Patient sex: M
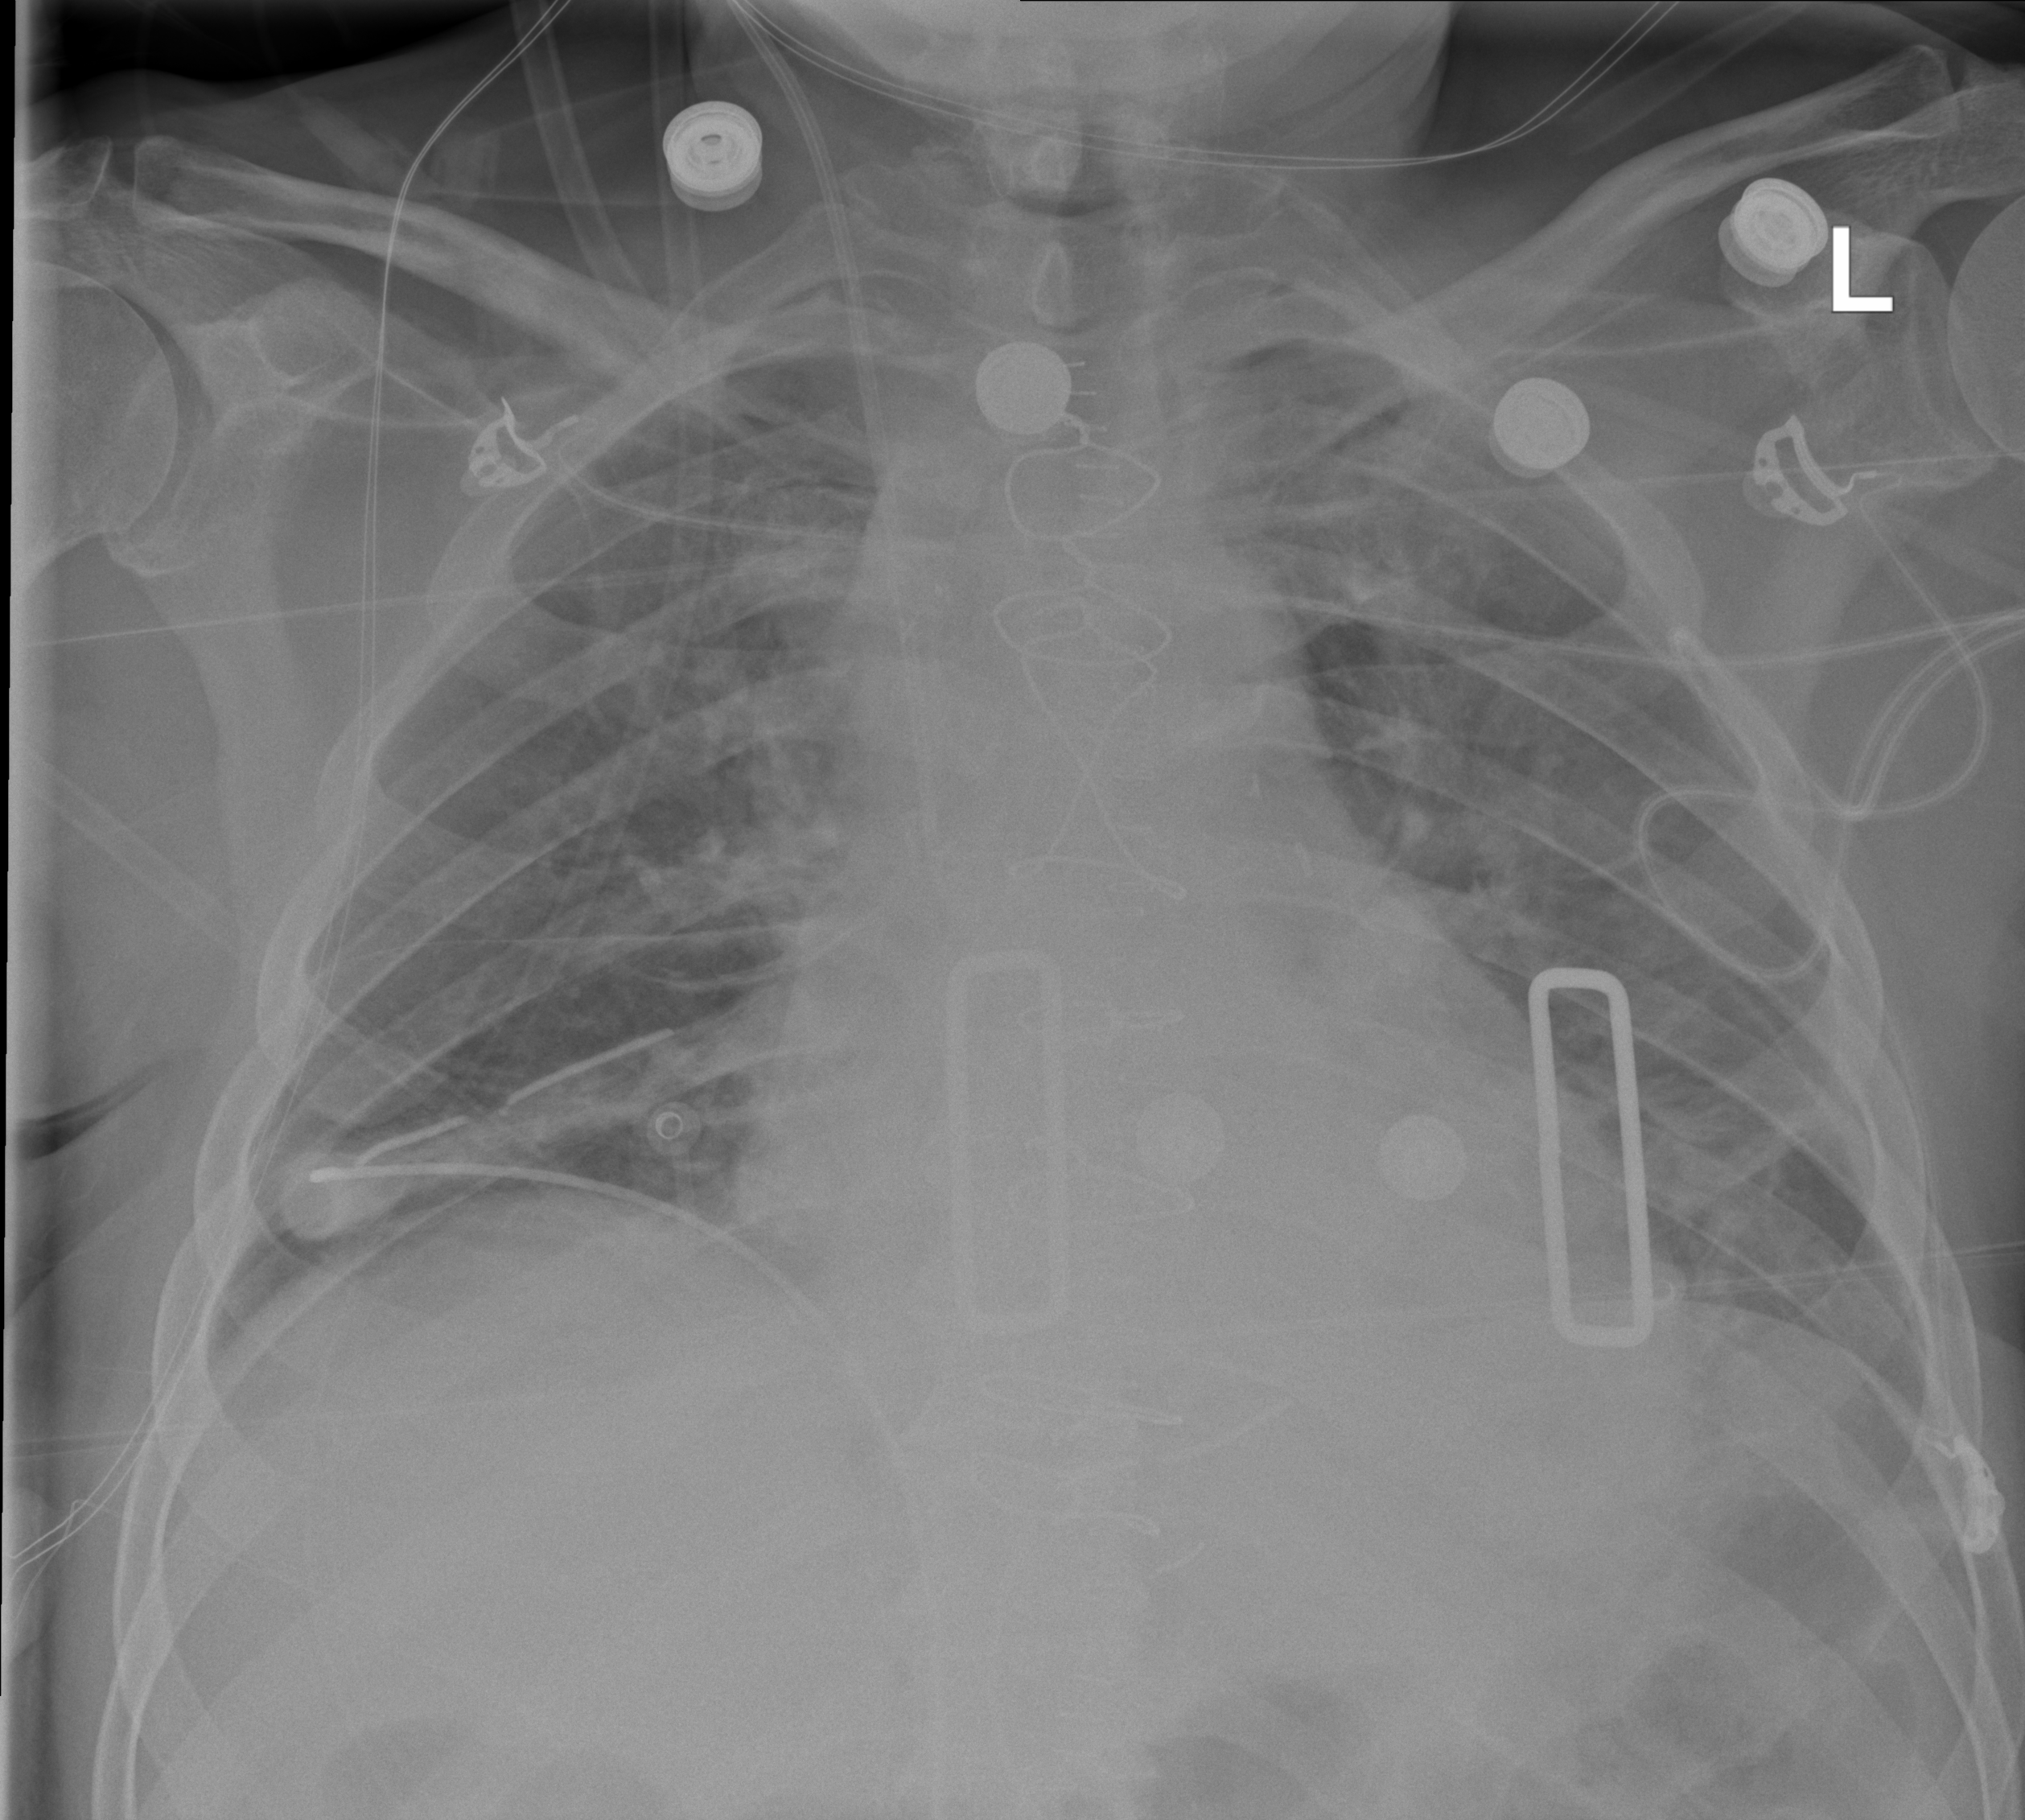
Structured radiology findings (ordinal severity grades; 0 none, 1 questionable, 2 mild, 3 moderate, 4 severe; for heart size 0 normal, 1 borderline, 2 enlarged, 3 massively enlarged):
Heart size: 2
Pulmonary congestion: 2
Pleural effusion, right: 0
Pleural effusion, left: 0
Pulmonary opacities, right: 1
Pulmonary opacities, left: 1
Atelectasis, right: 1
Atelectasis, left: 2